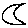
Label: moon